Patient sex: M
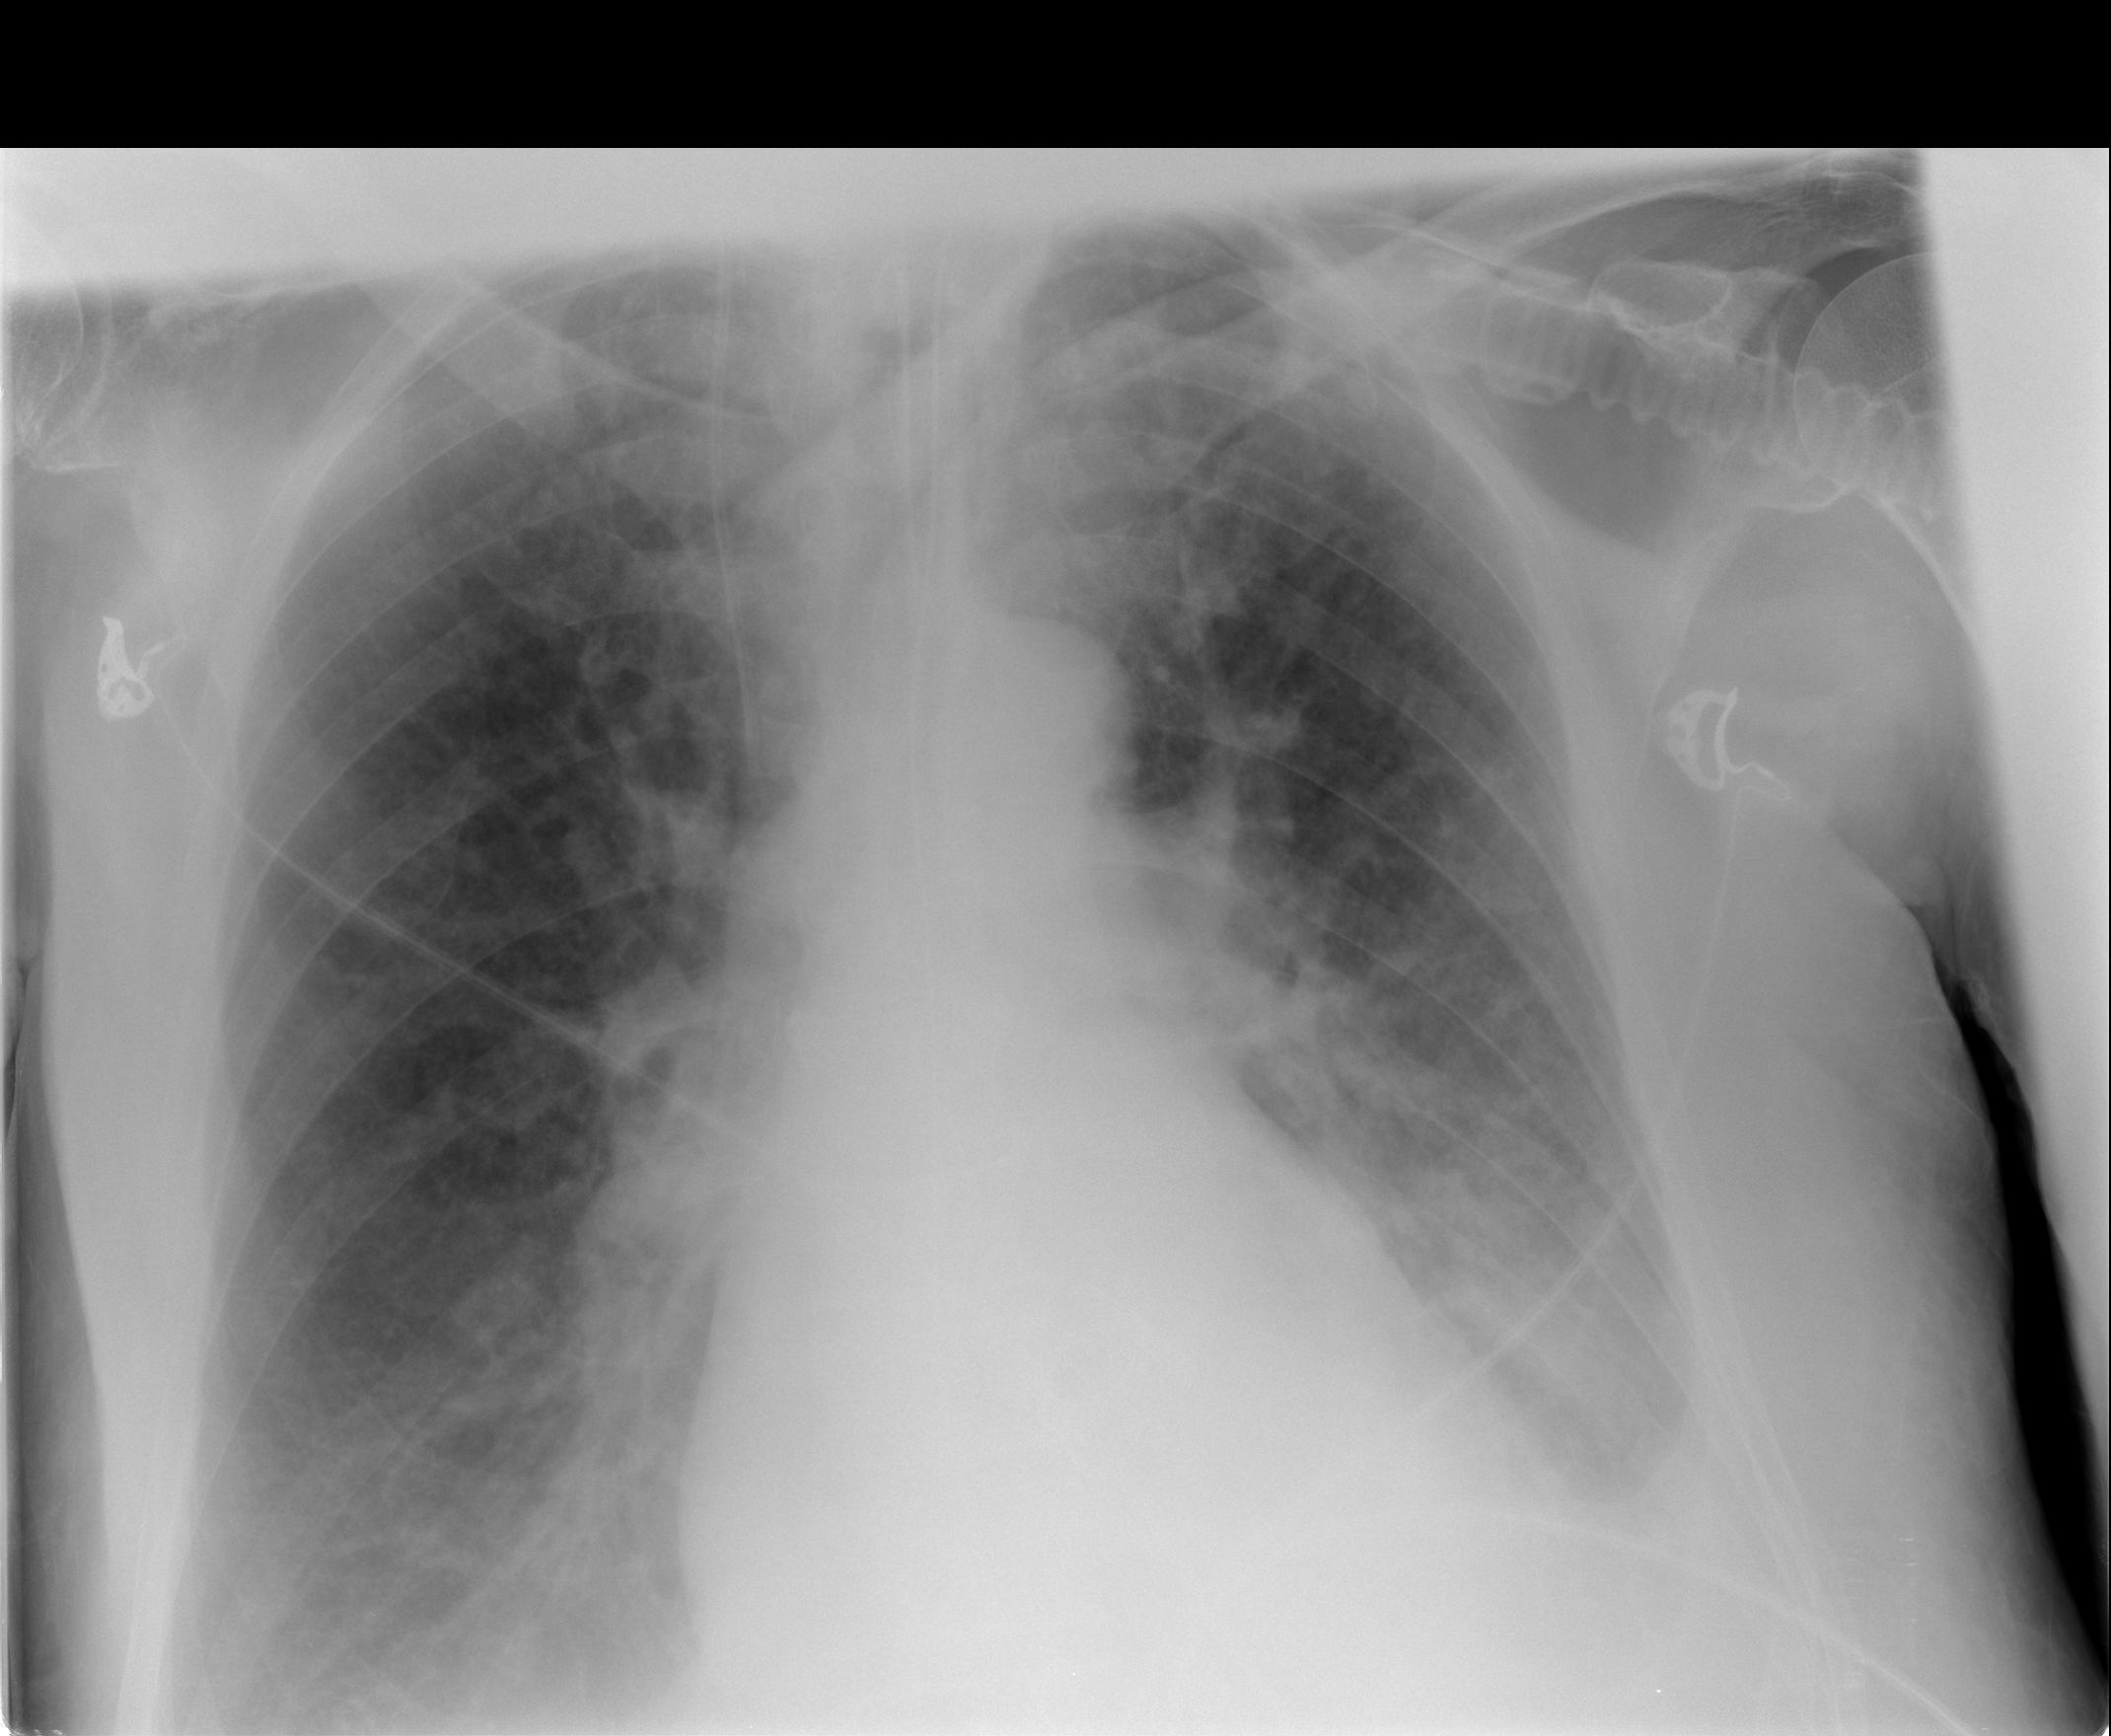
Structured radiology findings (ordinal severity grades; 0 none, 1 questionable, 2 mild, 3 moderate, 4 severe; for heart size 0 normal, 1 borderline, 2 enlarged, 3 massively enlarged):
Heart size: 2
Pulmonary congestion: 2
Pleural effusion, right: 2
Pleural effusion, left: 2
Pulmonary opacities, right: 2
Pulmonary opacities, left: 2
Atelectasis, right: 2
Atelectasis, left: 2